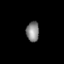
Tissue: skin
Cell type: Others
Senescence score: 0.7688
Nuclear area (px): 253
Mean DAPI intensity: 132.984